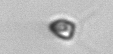
Label: Pyramimonas